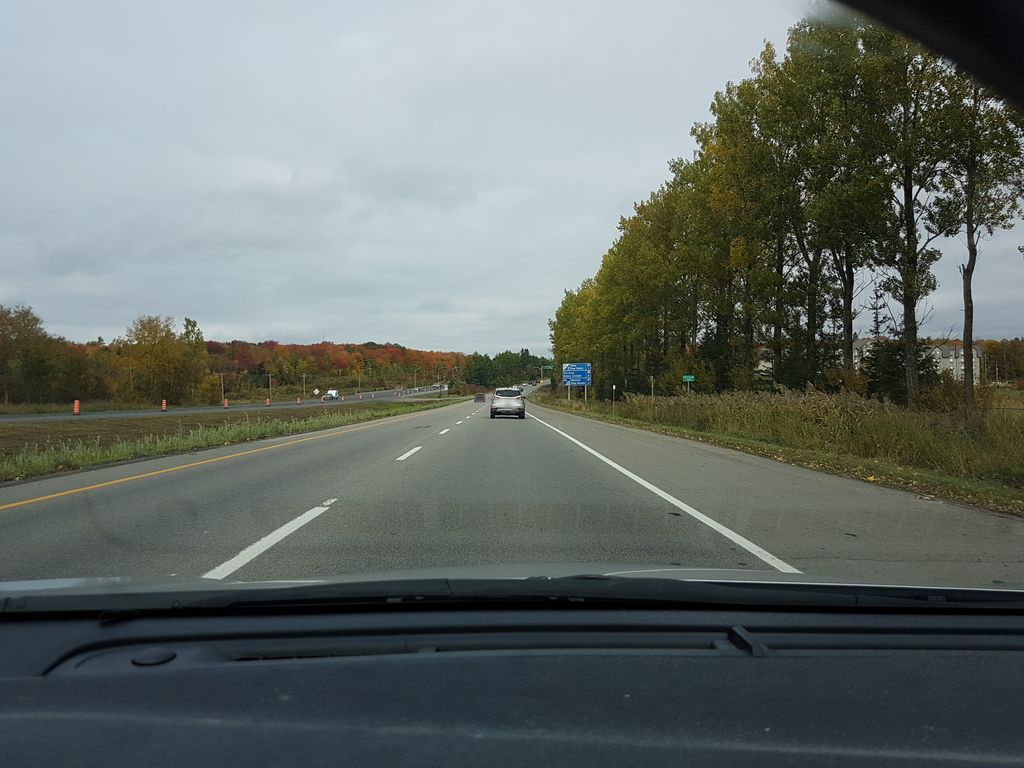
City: quebec_city